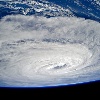
Label: cloud